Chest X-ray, AP view. Patient: 45 years old, sex F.
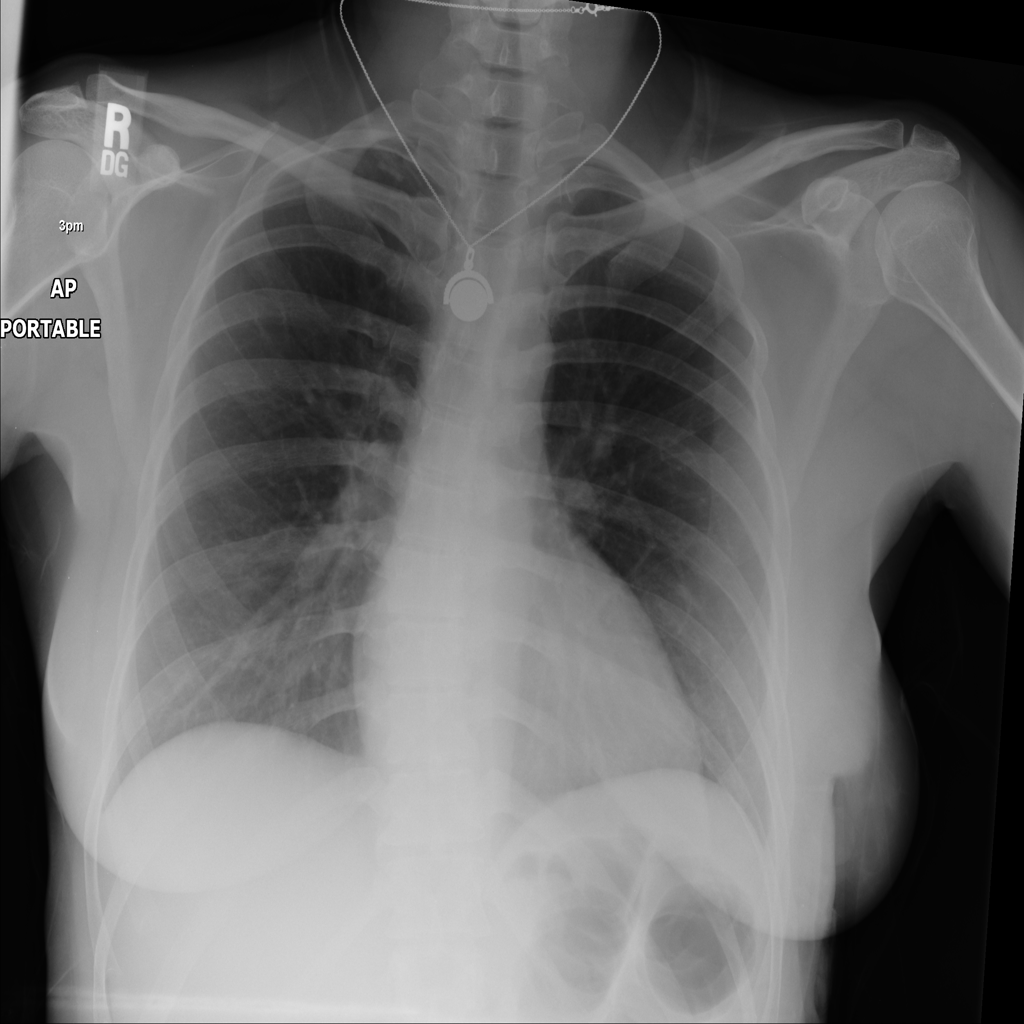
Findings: No Finding